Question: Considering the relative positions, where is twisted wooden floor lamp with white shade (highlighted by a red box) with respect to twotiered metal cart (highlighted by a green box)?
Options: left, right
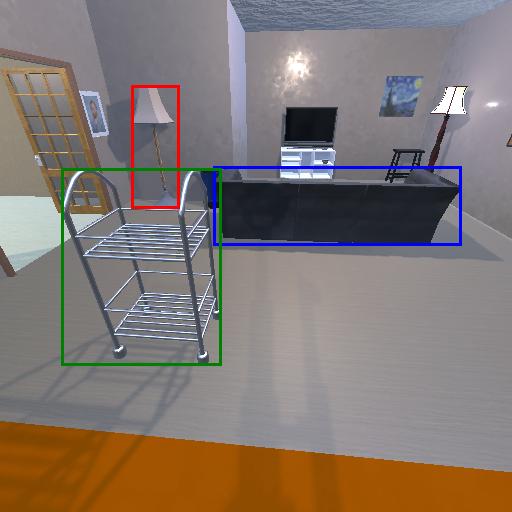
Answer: left